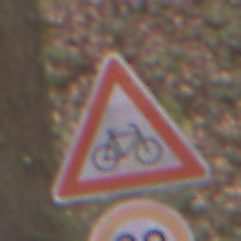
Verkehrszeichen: RadverkehrLinks
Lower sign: Geschwindigkeit30
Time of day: Midday
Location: Outdoor (Nature)
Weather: Overcast
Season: Autumn
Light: Natural